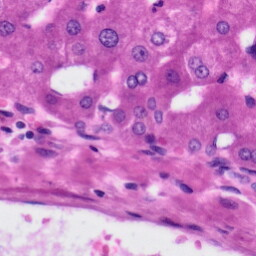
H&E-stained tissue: Liver